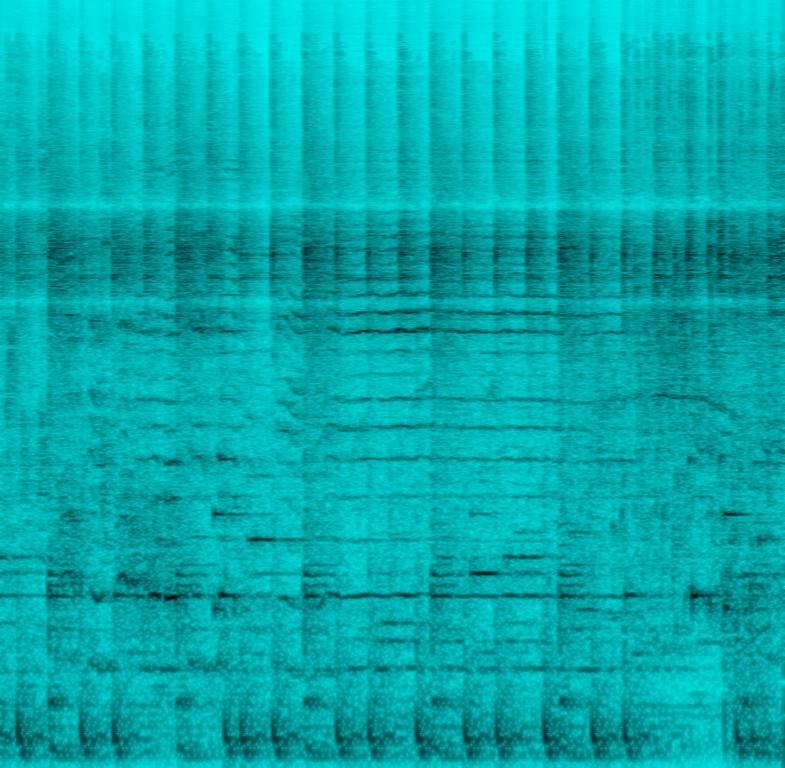
A male singer sings this cool melody with backup female singers in vocal harmony. The song is medium tempo with a groovy rhythm, steady drumming rhythm, disc scratching tones, and piano accompaniment. The song is groovy and has a dance rhythm. The song has poor audio quality.